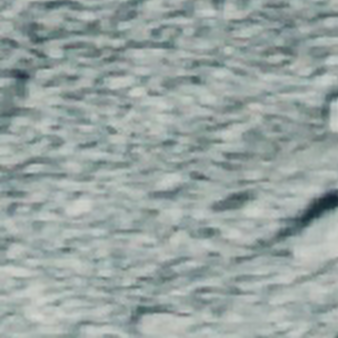
Label: other